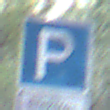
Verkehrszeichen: Parken
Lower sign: FahrzeugeVerbaleAngabe3
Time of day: SunriseSunset
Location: Outdoor (Nature)
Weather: NotSpecified
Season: Autumn
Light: Natural